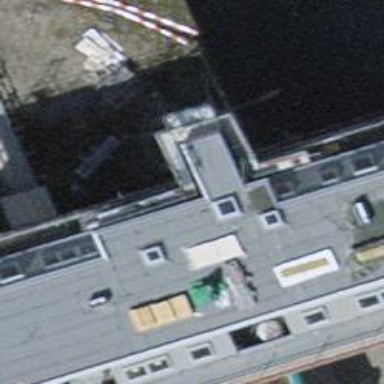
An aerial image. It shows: Commercial building.